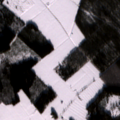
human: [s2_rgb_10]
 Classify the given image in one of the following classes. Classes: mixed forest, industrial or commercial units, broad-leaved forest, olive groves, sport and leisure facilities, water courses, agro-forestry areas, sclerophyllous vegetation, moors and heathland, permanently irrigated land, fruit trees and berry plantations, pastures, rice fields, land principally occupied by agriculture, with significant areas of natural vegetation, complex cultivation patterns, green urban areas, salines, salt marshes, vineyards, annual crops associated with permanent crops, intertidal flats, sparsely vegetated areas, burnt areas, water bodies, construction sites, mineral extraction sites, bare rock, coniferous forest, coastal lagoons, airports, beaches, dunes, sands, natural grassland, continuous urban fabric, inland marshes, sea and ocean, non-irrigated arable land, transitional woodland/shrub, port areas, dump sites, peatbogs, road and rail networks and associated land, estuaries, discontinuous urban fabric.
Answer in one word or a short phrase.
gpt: non-irrigated arable land, coniferous forest, mixed forest